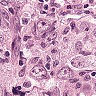
Metastatic tissue present: yes